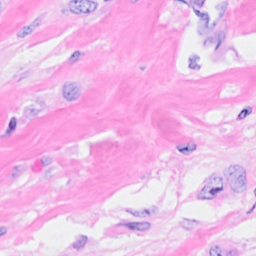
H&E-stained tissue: Breast